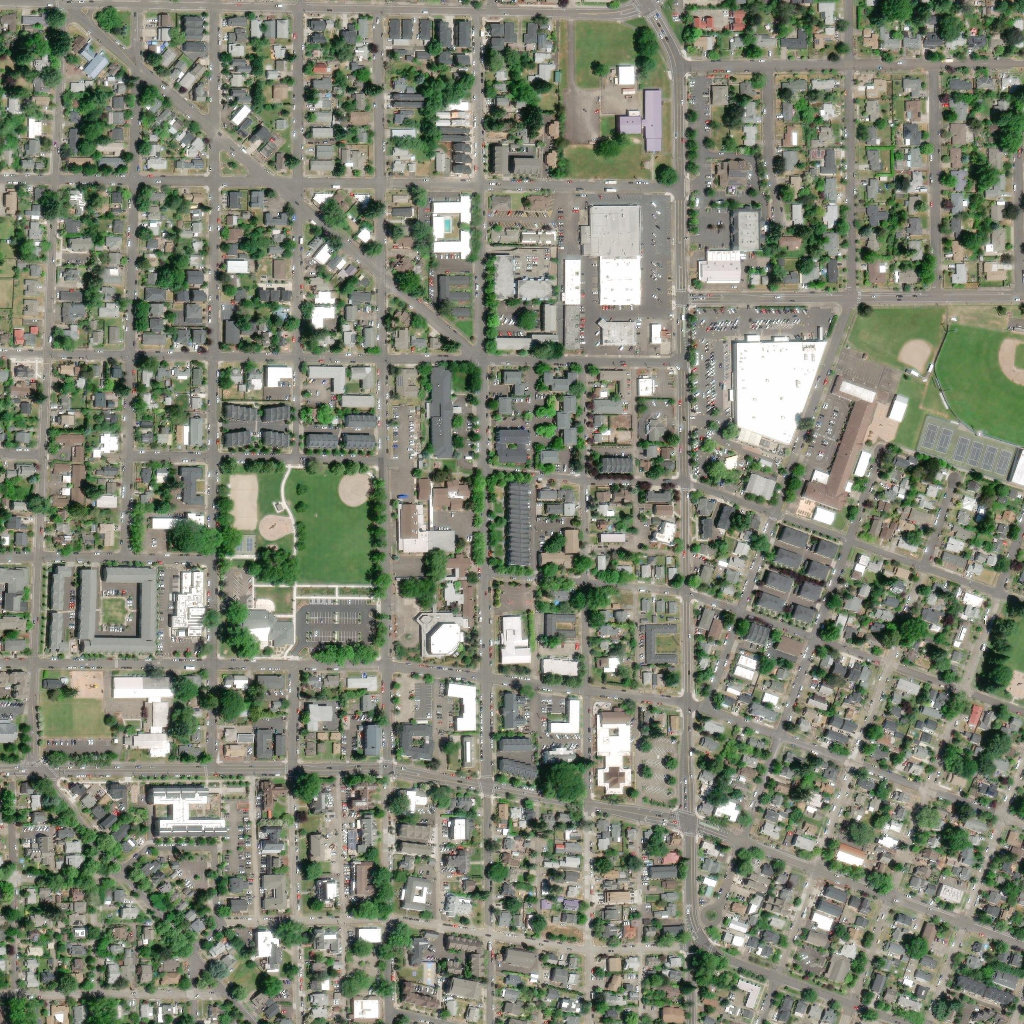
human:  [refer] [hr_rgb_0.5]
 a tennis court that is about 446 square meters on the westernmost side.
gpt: <box>[[22, 52, 25, 54, 0]]</box>